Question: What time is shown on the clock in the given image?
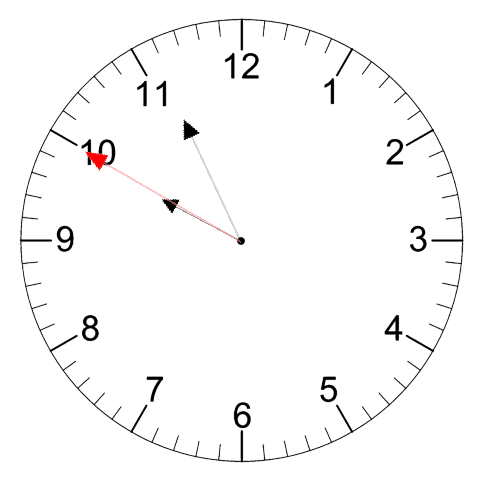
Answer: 09:55:50